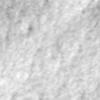
Label: no_change